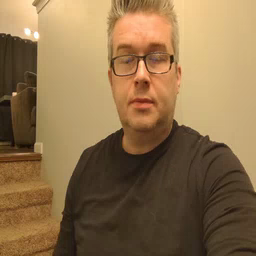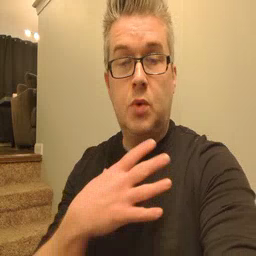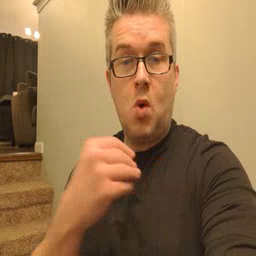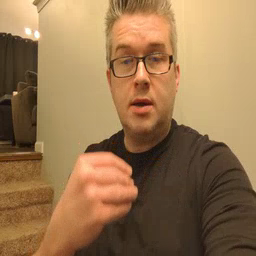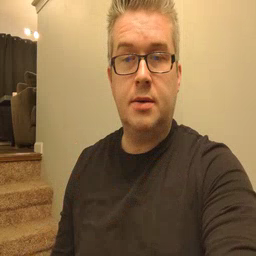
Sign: white